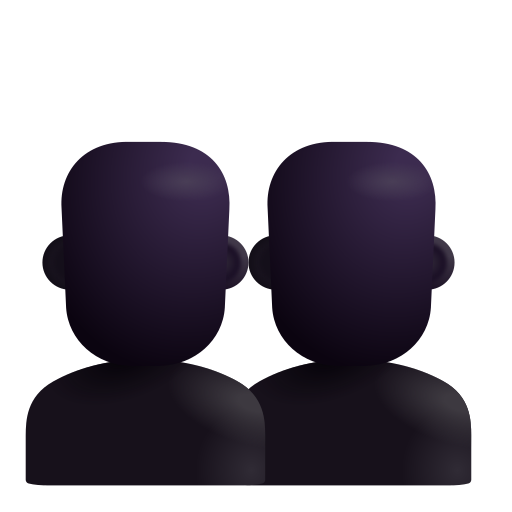
busts in silhouette color